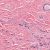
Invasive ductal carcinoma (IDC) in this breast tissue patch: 1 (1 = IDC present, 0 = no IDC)